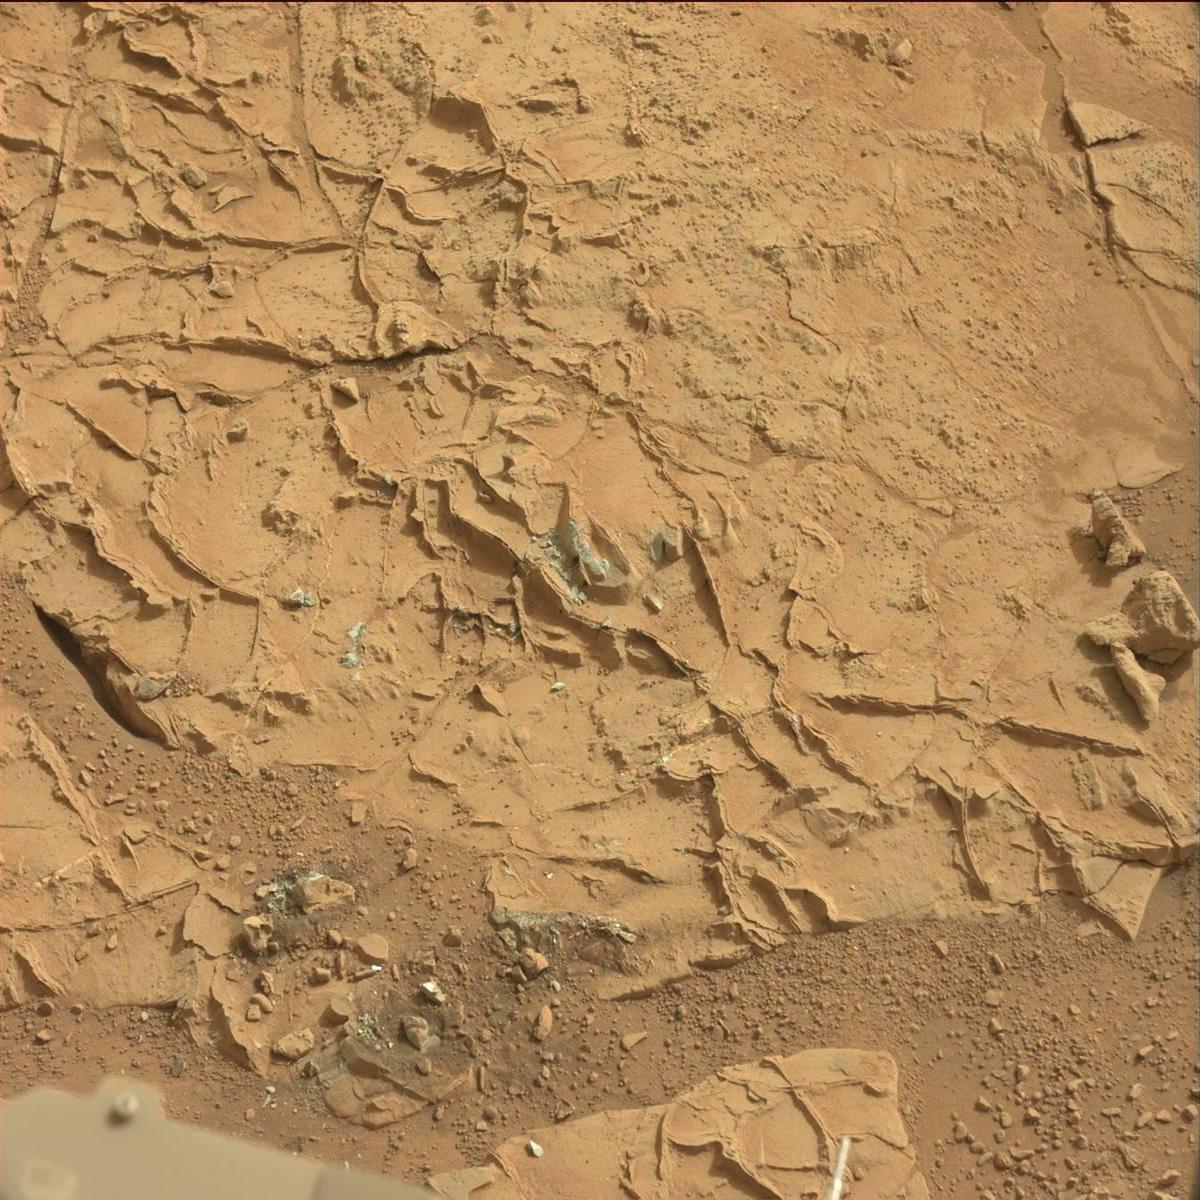
Terrain classes present: Bedrock, Rock, Rover, Sand / Soil